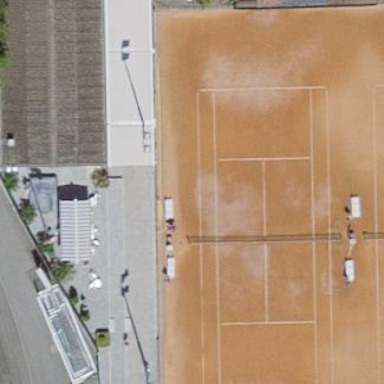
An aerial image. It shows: Tennis court on pitch designated for leisure land.